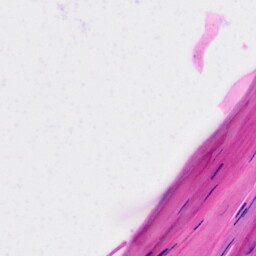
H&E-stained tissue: Skin